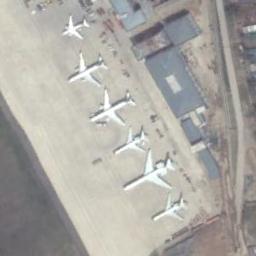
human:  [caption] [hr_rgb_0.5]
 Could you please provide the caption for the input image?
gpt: Several planes of different sizes are parked in a clearing, With many buildings next to the plane .

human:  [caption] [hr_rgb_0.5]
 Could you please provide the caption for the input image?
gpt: Six planes parked in a line on the airport and some buildings behind them .

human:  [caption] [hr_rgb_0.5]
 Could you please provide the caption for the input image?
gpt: A line of planes are parked on the open space next to the buildings .

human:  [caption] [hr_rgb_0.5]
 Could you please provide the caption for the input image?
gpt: Six white planes parked in the open space in front of a row of blue houses .

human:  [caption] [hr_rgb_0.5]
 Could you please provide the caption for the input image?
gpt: Six planes are in the parking lot next to the building .